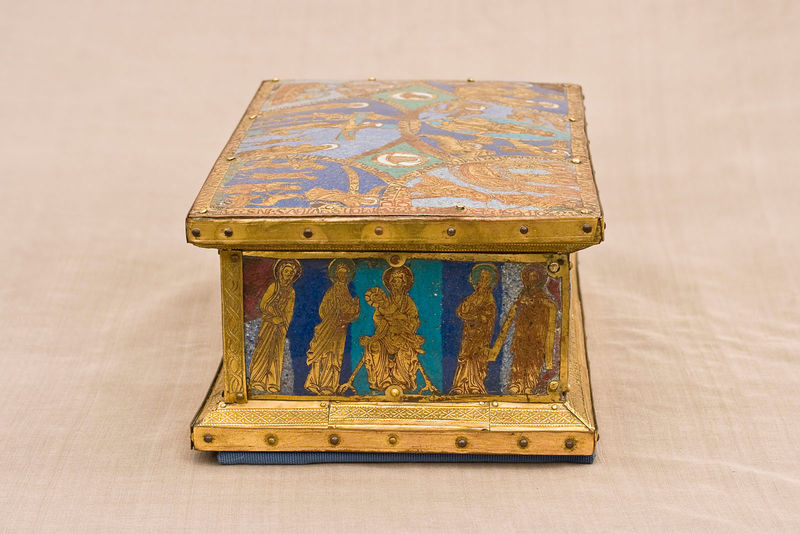
Titel: Andreaskästchen
Institution: Siegburg, St. Servatius, Schatzkammer
Schlagwörter: gold, farbe, bemalt, dose, christus, email, kästchen